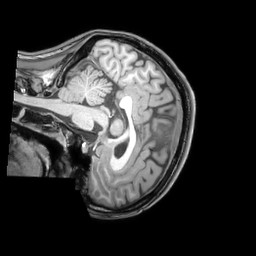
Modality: T1w
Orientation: sagittal
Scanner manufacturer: philips
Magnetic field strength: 3 T
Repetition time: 0.007 s
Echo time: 0.003501 s